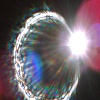
Label: sunburn